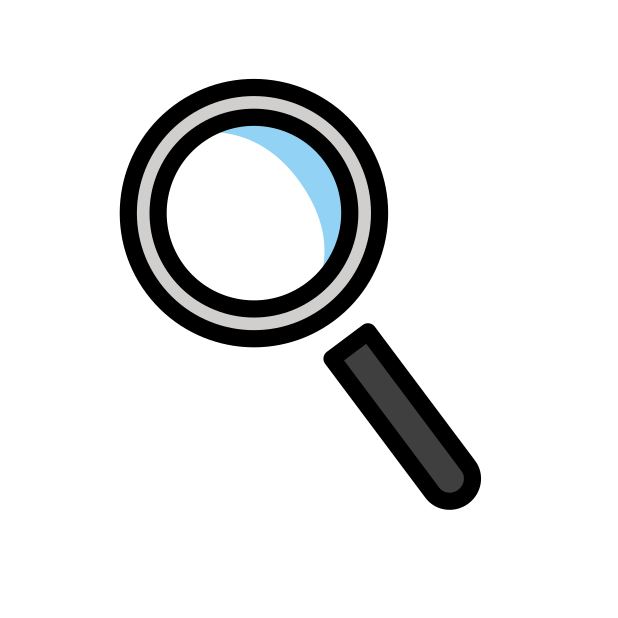
Emoji: 🔍
Name: left-pointing magnifying glass
Unicode: 0x1f50d